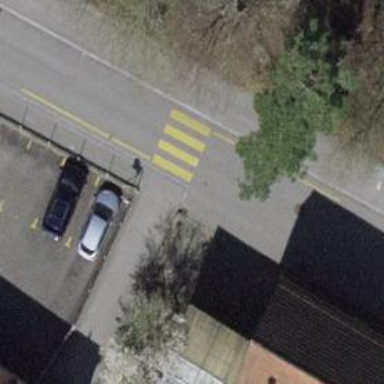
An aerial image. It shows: Uncontrolled zebra crossing with yellow markings.